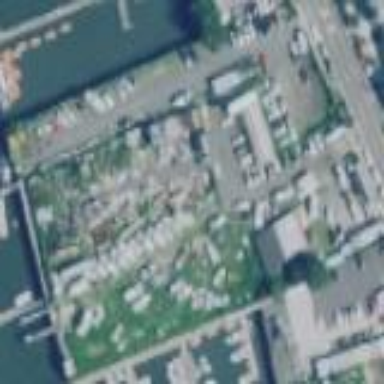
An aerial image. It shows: Boatyard located near waterway.